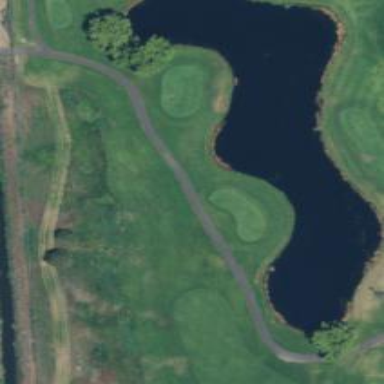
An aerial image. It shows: Water hazard on golf course.